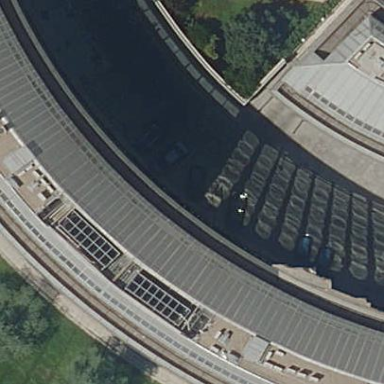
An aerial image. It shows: Office building.